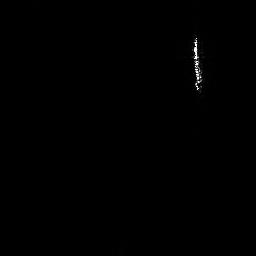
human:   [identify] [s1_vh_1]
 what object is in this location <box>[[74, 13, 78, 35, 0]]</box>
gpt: <ref>1 medium ship at the top right</ref>